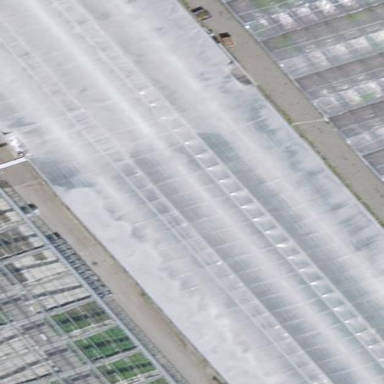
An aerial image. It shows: Greenhouse.